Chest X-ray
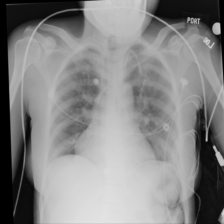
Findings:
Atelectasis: negative
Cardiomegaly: negative
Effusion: negative
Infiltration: negative
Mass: negative
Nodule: negative
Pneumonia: negative
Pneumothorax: negative
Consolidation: negative
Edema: negative
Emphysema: negative
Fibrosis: negative
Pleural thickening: negative
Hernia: negative